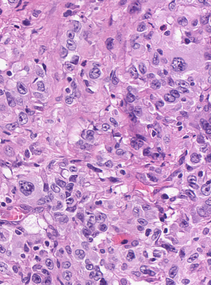
Tumor epithelial tissue: yes
Tumor-associated stroma tissue: no
Normal tissue: no